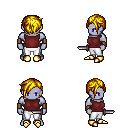
a pixel art fantasy rpg character, male body template, dark elf, purple skin, maroon sleeveless shirt, white pants, blonde pixie cut hairstyle, leather bracers, gold boots, dagger, four views (front, back, left, right), 2x2 character sprite sheet, small pixel art, hard edges, no anti-aliasing